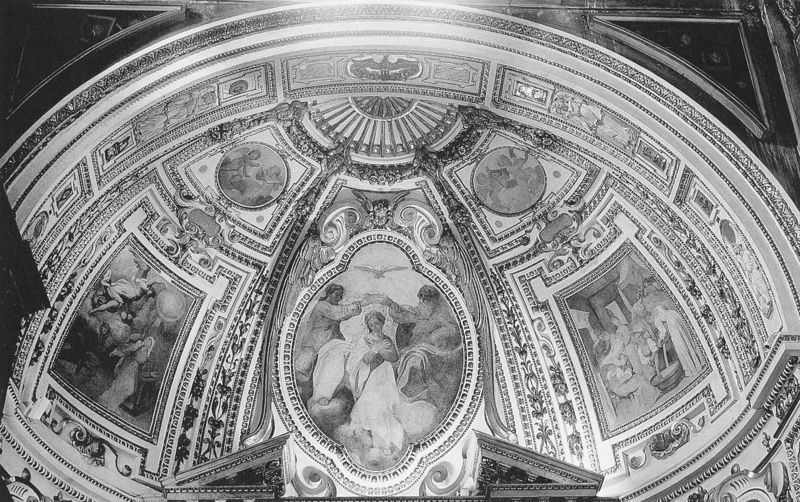
Titel: Szenen aus dem Marienleben
Künstler: Cristoforo Casolani
Standort: Rom, S. Agostino (EU - I - Latium)
Schlagwörter: gott, weiß, wolken, frauen, menschen, licht, männer, schwarz, tuch, malerei, muster, ornament, bibel, rahmen, taube, kirche, krone, rund, engel, relief, bilder, bogen, giebel, rand, rundbogen, kuppel, verzierung, wandmalerei, jungfrau, schwarzweiß, beten, altar, rom, jesus, apsis, krönung, chor, kapelle, heilige, fresko, taufe, maria, madonna, sohn, symbole, deckenmalerei, halbkuppel, tondi, gemaelde, prunkvoll, gebrochen, heiliger geist, gottvater, kasseten, verzierun, ausgemalt